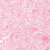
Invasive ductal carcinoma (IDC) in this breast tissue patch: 0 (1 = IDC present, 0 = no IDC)